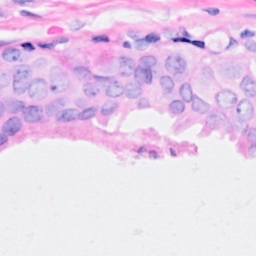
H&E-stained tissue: Breast